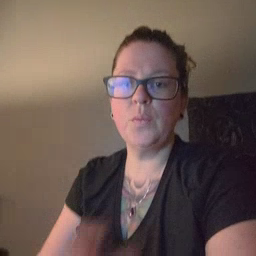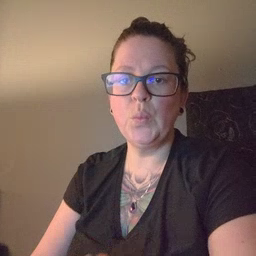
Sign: old